I will show an image sequence of human cooking. I have annotated the images with numbered circles. Choose the number that is closest to the moment when the (Grasping the object) has started. You are a five-time world champion in this game. Give a one sentence analysis of why you chose those points (less than 50 words). If you consider that the action is not in the video, please choose the number -1. Provide your answer at the end in a json file of this format: {"points": []}
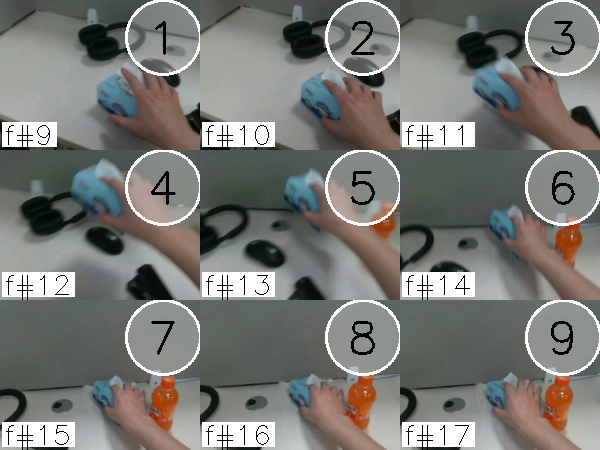
Frame 2 shows the clearest moment of hand-object contact.
{"points": [2]}